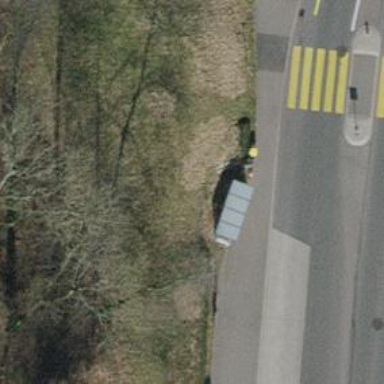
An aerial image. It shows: Post box.